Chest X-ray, AP view. Patient: 21 years old, sex F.
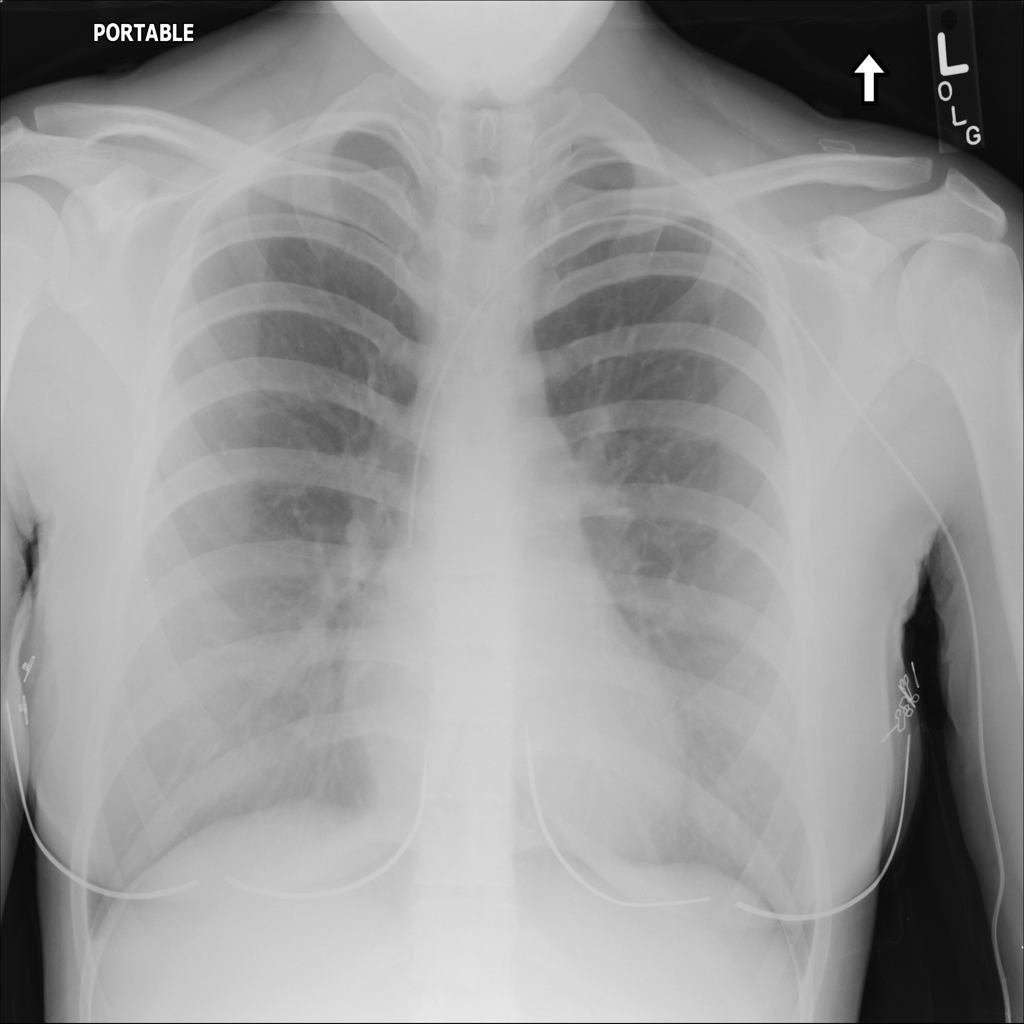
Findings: No Finding